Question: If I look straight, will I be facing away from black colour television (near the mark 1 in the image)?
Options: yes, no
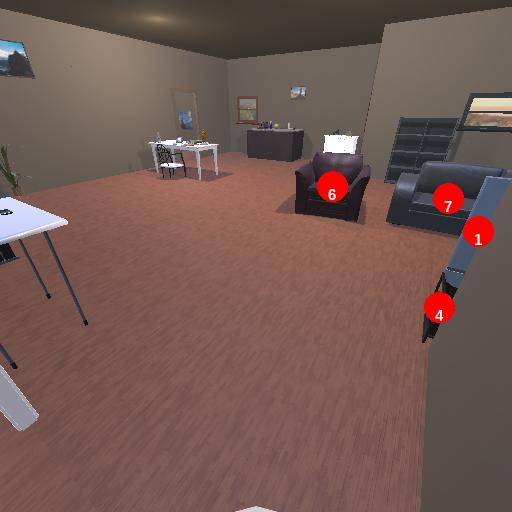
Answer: yes